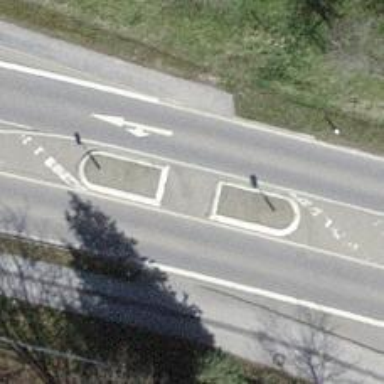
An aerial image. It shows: Secondary road with separate asphalt cycleway and sidewalk.